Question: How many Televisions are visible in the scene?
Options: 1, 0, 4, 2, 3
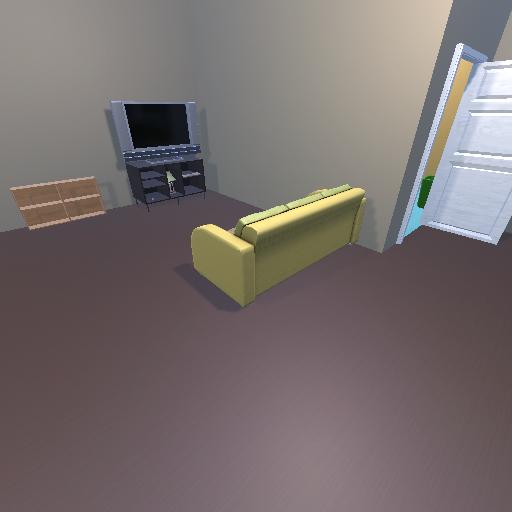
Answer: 1